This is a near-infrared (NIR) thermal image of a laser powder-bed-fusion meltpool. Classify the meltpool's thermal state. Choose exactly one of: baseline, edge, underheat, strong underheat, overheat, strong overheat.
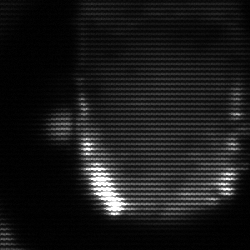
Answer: baseline